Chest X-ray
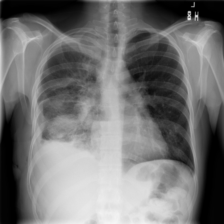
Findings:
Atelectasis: negative
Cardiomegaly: negative
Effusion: negative
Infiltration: negative
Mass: negative
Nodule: negative
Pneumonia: negative
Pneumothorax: negative
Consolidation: negative
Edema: negative
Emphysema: negative
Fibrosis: negative
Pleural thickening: negative
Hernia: negative